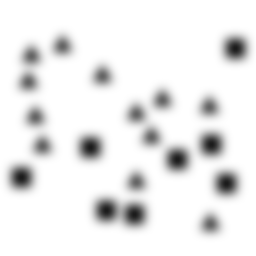
Squares: 8
Triangles: 12
Stars: 0
Total shapes: 20